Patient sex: F
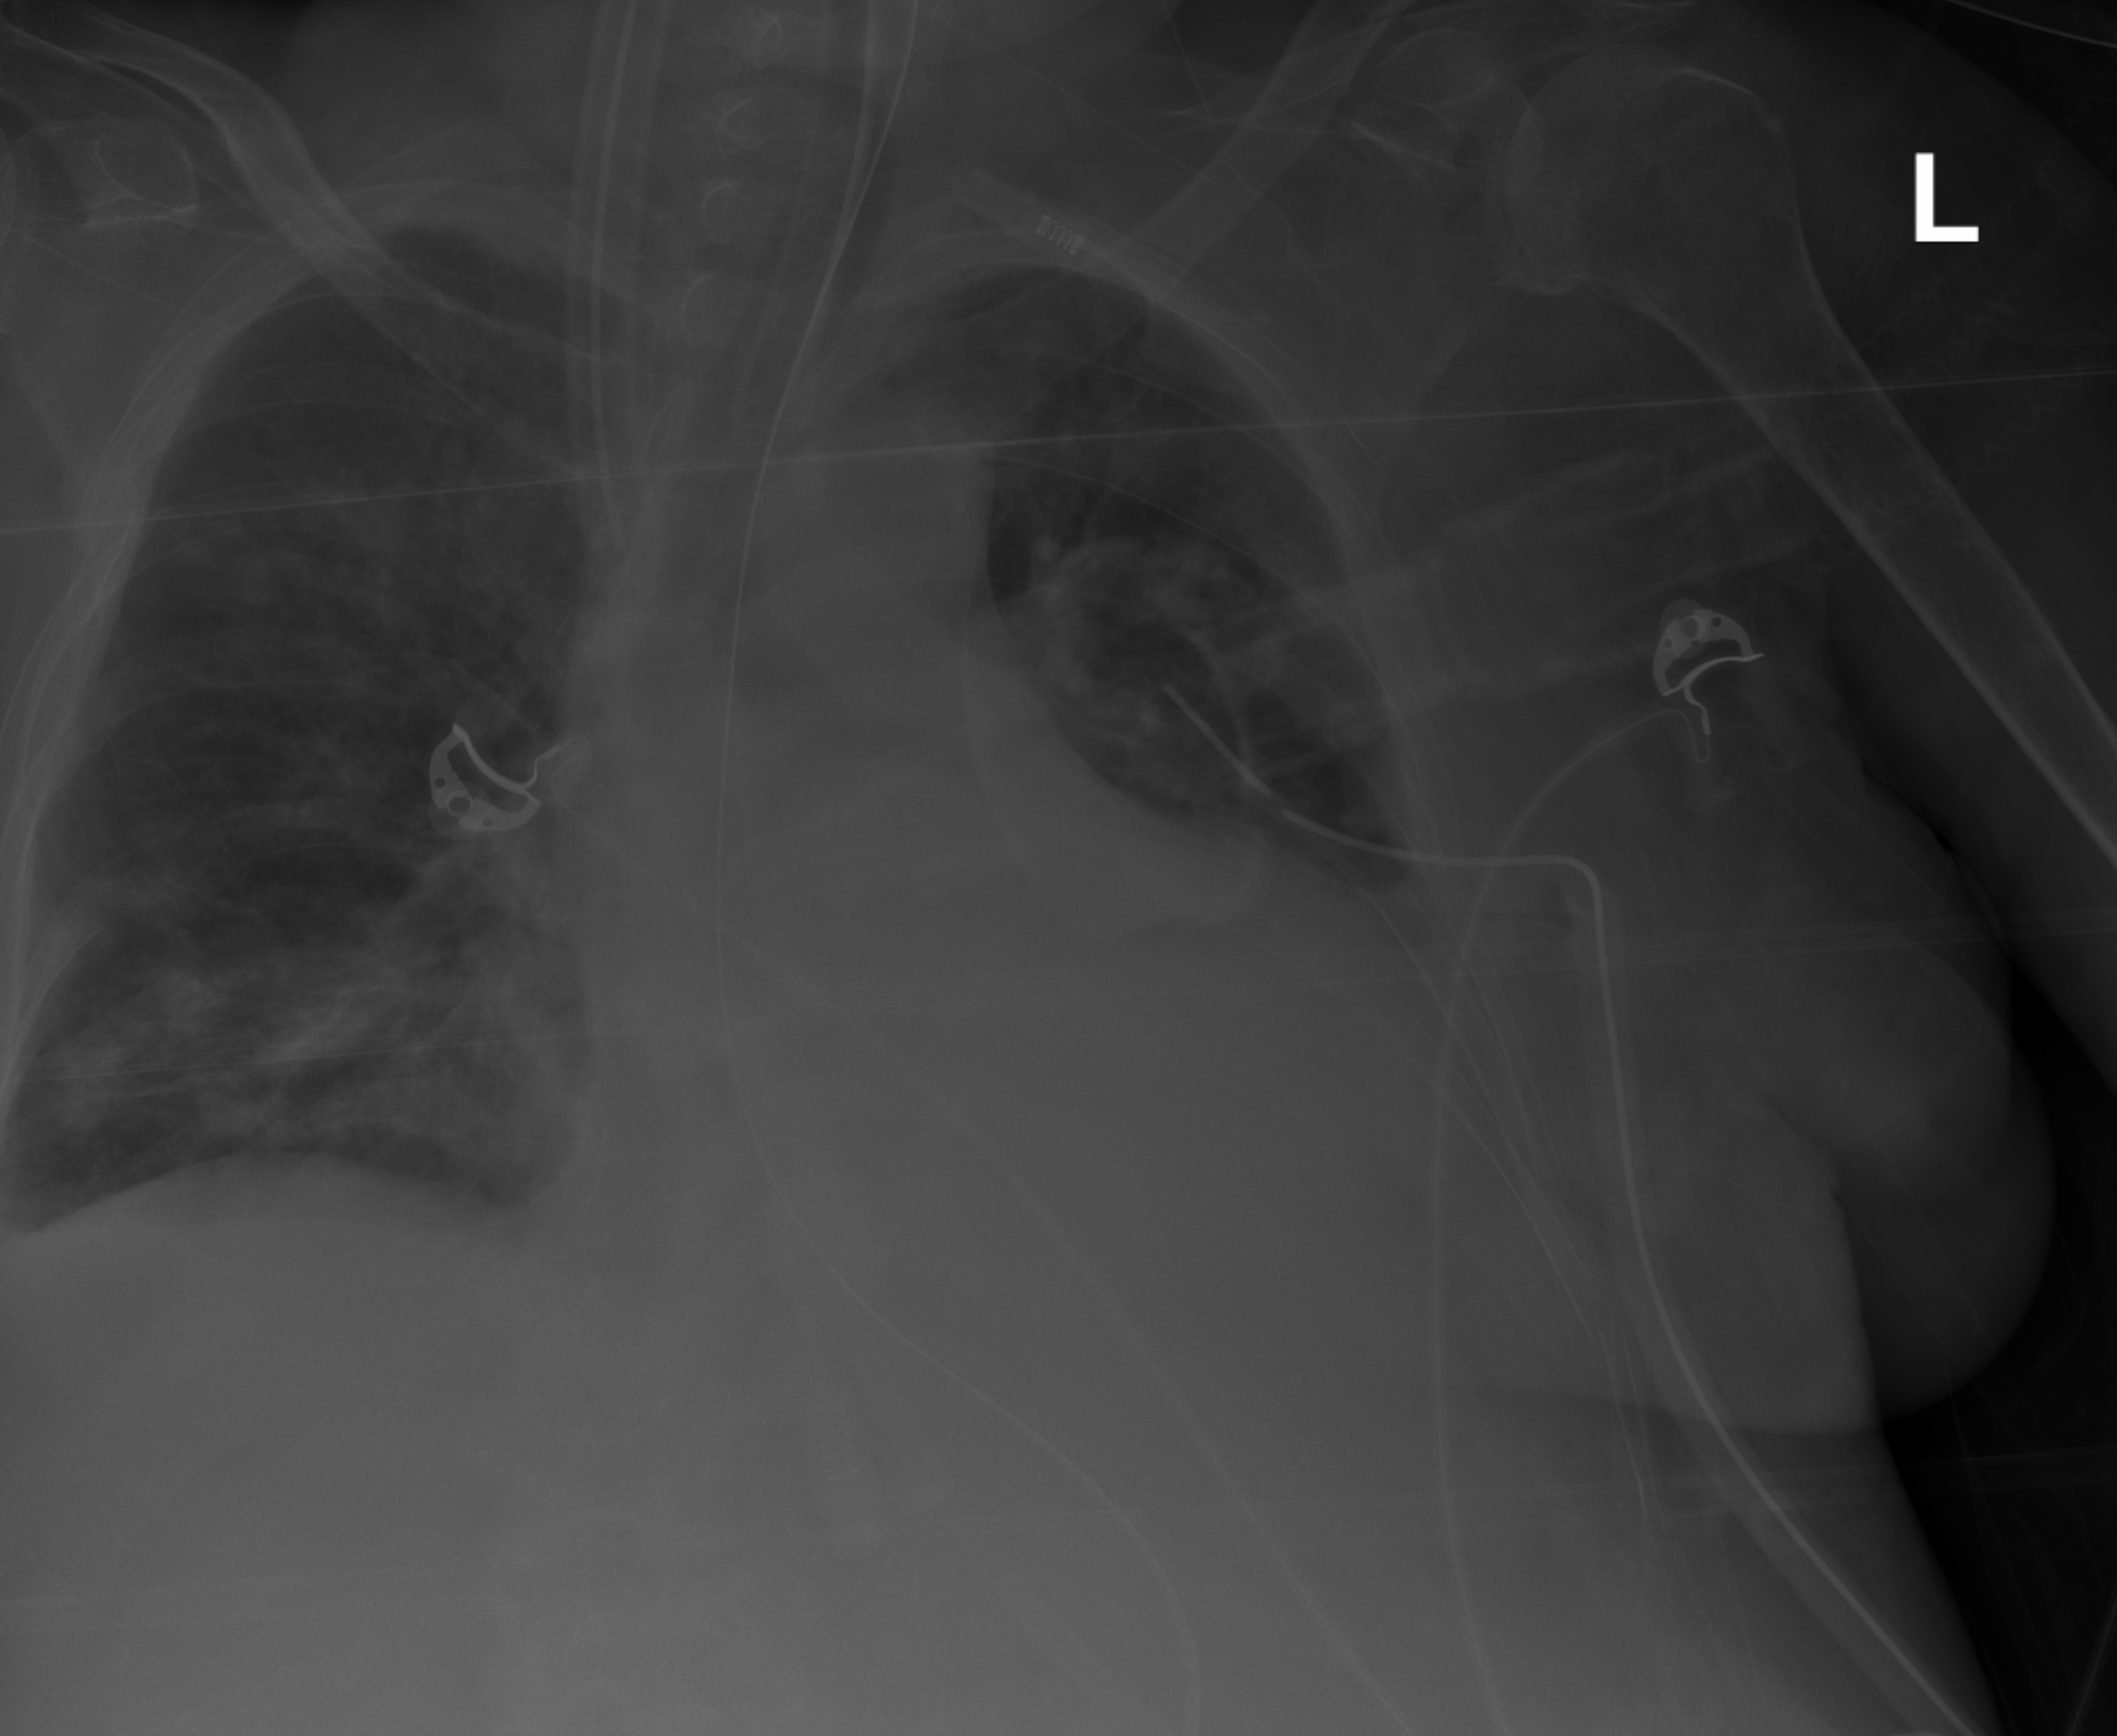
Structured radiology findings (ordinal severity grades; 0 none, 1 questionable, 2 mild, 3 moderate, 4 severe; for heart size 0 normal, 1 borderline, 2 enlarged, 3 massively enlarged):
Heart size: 2
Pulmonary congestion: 2
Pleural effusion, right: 2
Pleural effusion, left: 2
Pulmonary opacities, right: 1
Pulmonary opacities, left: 0
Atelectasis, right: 2
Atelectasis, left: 3